Question: I would like to hide the 'QProgressBar''s digit feedback display. But I can't find a property responsible for it. Here is the screenshot showing it:

'''
progressBar=QtGui.QProgressBar()
'''
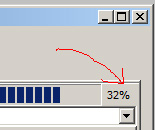
Answer: The property you are looking for is the <URL> property.
'''
progressbar.setTextVisible(False)
'''